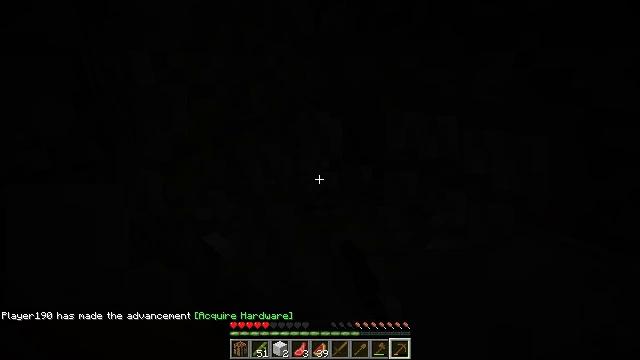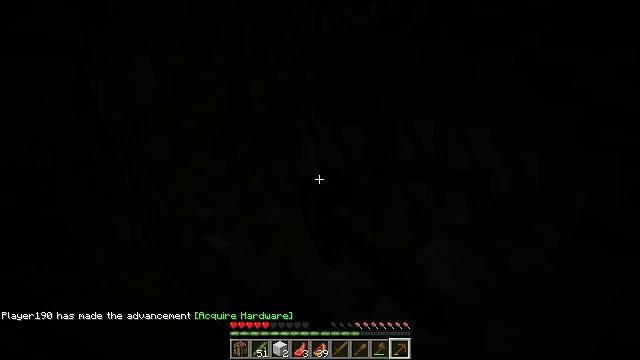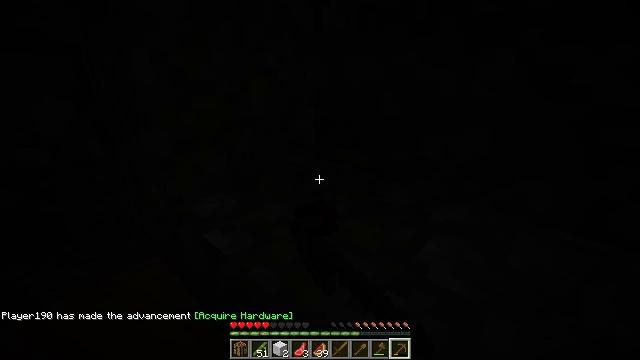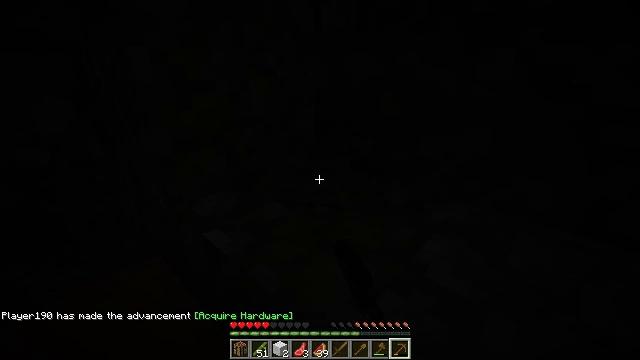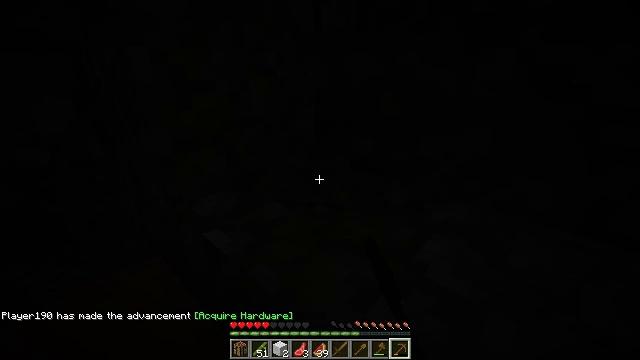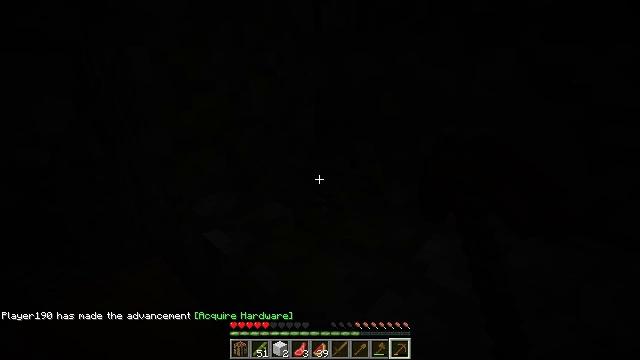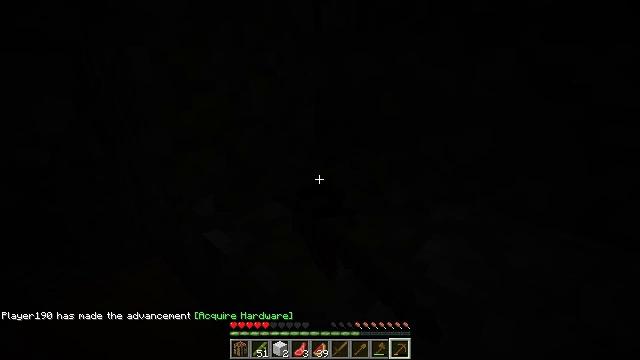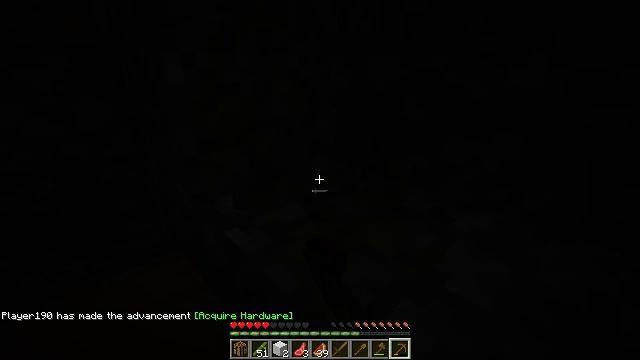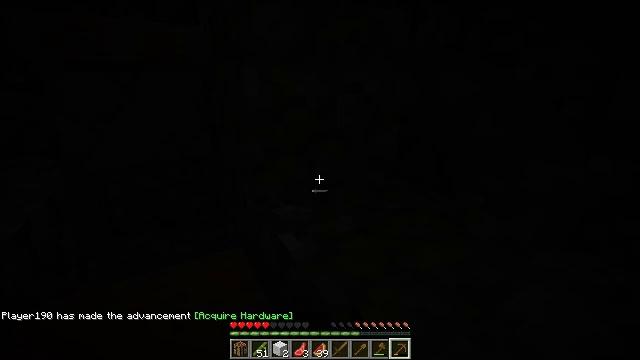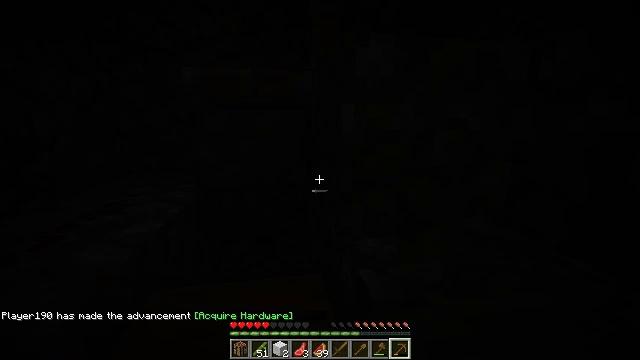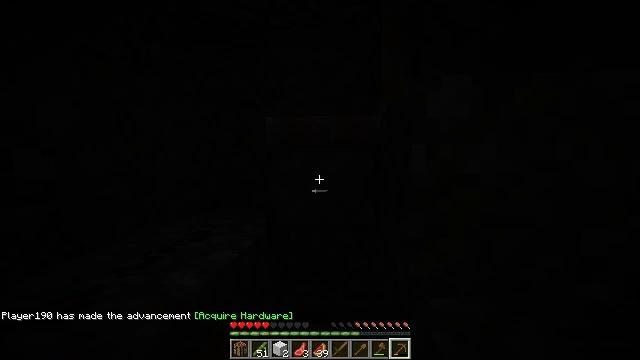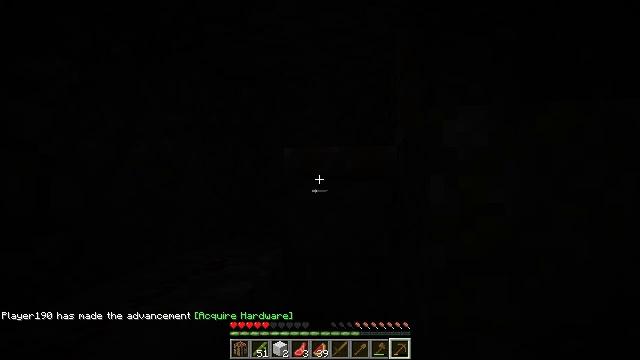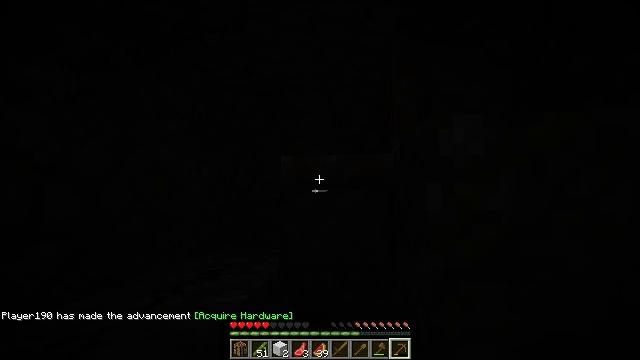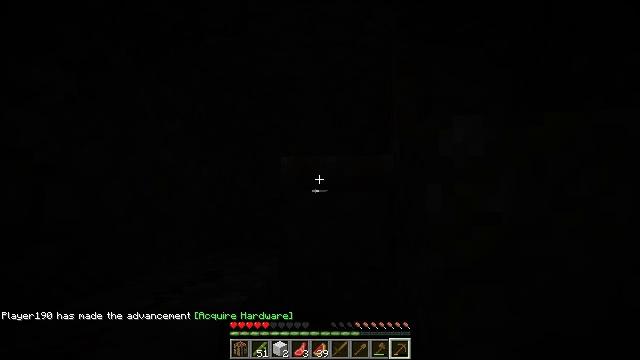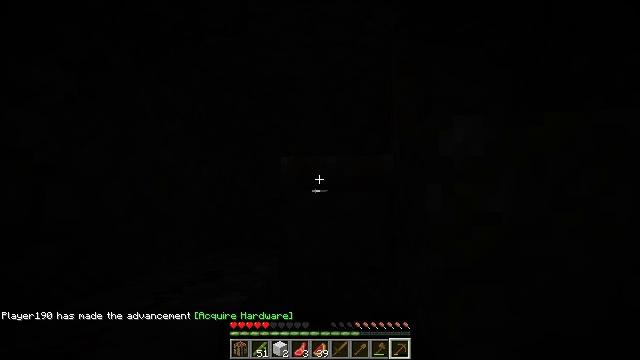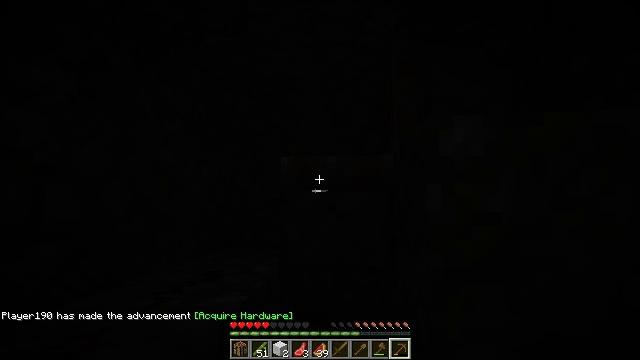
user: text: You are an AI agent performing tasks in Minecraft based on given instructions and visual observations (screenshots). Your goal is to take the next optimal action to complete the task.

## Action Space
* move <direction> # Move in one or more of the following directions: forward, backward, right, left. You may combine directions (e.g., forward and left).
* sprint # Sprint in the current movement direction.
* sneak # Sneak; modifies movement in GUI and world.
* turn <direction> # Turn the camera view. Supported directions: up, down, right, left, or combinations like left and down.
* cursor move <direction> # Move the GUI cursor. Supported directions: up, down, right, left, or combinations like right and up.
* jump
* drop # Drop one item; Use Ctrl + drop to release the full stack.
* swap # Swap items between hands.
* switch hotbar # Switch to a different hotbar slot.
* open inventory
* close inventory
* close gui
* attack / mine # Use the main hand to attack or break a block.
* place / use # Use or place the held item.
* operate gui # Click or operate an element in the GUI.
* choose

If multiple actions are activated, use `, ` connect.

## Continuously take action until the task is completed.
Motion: motion action
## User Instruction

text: Break the chest to retrieve items inside.
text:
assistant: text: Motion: attack / mine
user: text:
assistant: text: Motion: attack / mine
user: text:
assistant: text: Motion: attack / mine
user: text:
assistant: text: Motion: attack / mine
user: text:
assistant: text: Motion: attack / mine
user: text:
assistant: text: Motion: attack / mine
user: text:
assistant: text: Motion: turn left
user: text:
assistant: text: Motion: turn left and up
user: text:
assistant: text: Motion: turn left and up
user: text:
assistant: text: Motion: turn left and up
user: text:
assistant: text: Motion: turn left and up
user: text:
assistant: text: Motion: turn up
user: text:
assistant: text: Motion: attack / mine
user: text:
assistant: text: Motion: attack / mine
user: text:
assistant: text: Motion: attack / mine
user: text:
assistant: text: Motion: attack / mine
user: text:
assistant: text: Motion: attack / mine
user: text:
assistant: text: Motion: attack / mine
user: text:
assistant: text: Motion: turn right, attack / mine
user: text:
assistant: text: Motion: turn right, attack / mine
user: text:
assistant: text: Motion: attack / mine
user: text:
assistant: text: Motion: attack / mine
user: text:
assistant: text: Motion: attack / mine
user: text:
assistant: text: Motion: attack / mine
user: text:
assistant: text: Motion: attack / mine
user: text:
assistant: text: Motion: attack / mine
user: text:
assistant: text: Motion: no_op
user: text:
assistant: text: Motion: no_op
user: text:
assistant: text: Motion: no_op
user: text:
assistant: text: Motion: turn down